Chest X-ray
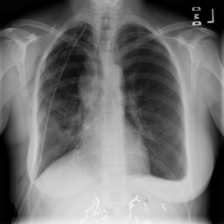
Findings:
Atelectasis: negative
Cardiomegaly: negative
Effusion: positive
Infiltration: negative
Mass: negative
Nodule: negative
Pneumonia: negative
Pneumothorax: positive
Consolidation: negative
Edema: negative
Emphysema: negative
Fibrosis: negative
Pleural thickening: negative
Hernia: negative